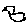
Label: bird